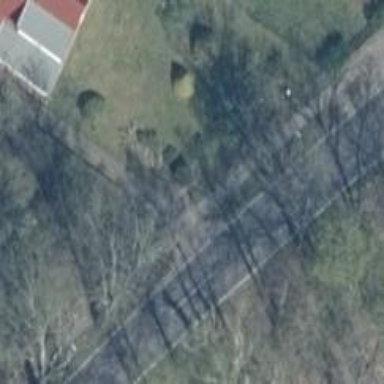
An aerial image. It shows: Asphalt driveway designated as service road.